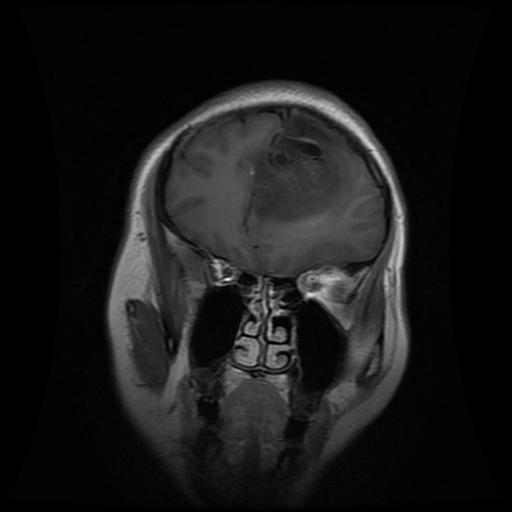
Label: glioma